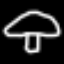
Label: mushroom